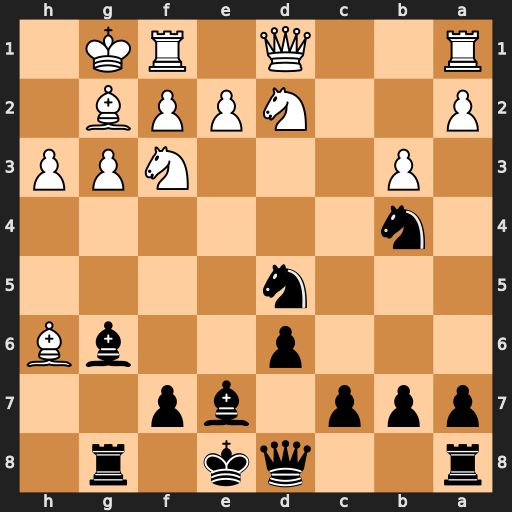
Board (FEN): r2qk1r1/ppp1bp2/3p2bB/3n4/1n6/1P3NPP/P2NPPB1/R2Q1RK1
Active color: b
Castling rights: q
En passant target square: -
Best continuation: Nc3 Qe1 Nc2